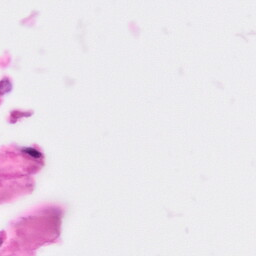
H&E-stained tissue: Pancreatic